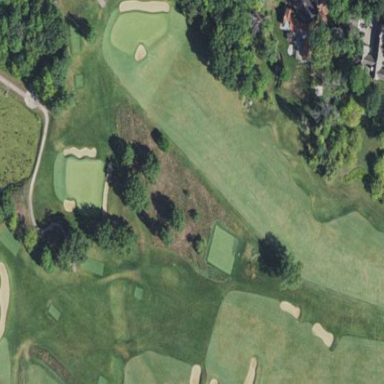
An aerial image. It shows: Rough grassy area used for golf.